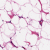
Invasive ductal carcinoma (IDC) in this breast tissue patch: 0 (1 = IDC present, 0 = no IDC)